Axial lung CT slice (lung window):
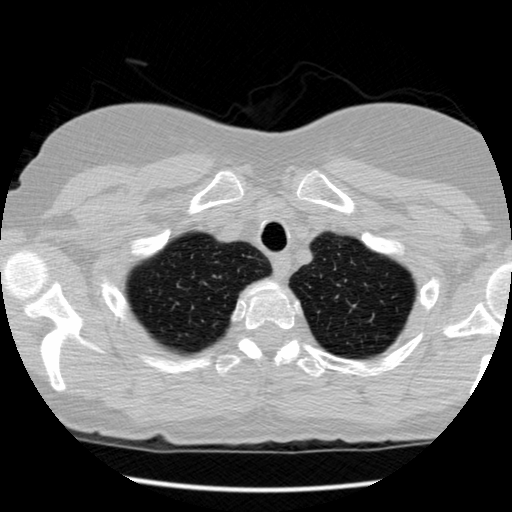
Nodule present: no